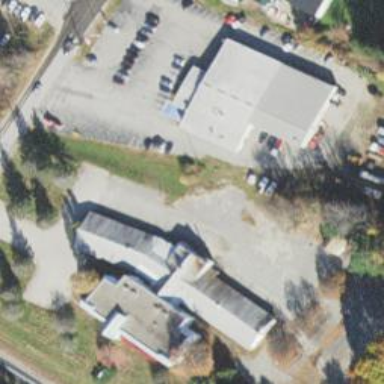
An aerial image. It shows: Commercial building.